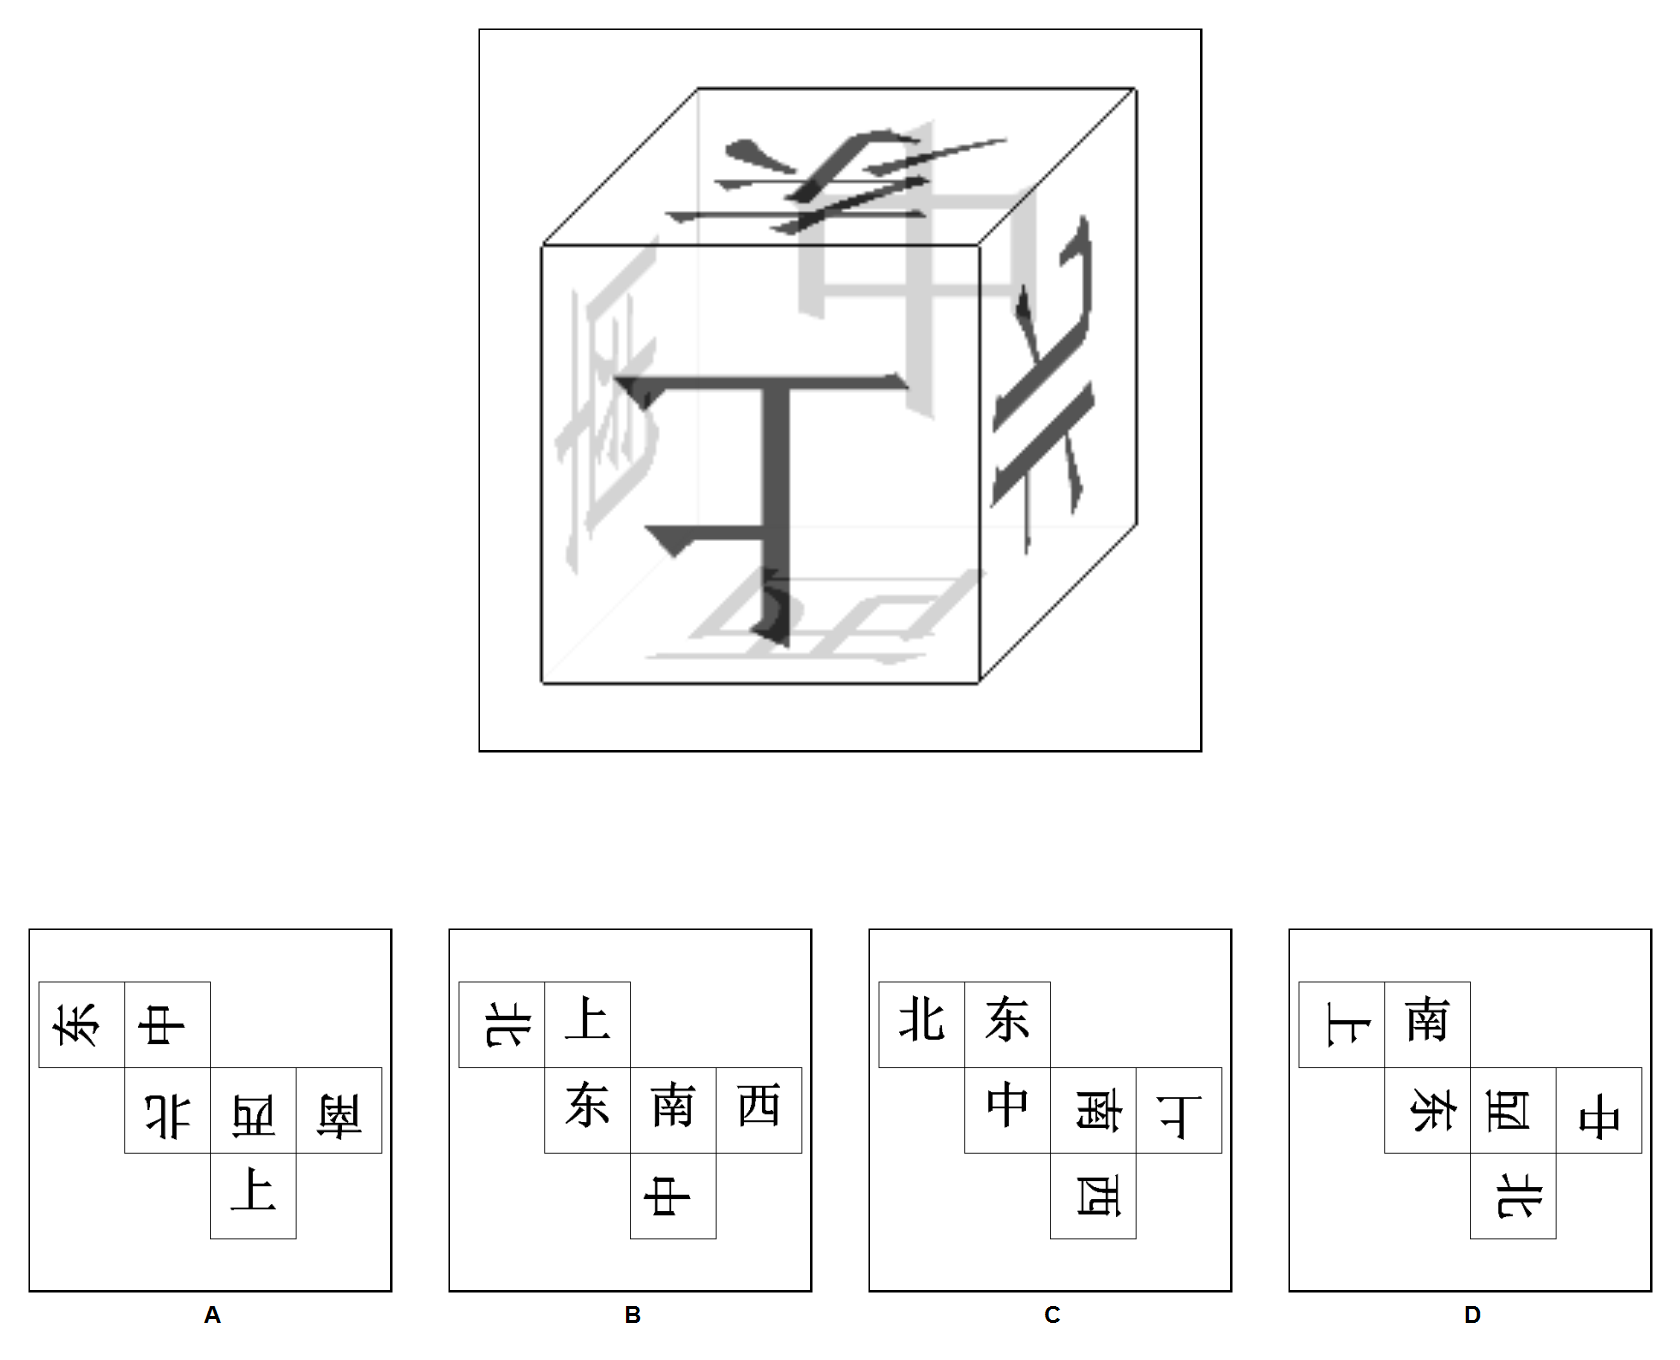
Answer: D